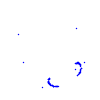
Particle: pion